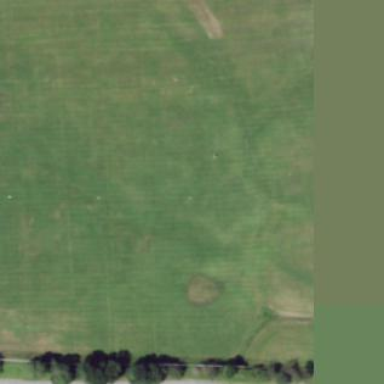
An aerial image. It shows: Driving range for golf practice.